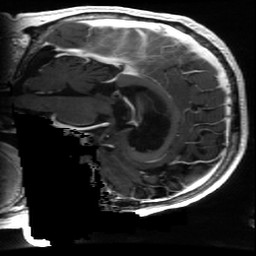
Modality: T1w
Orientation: sagittal
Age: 64
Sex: male
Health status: ill